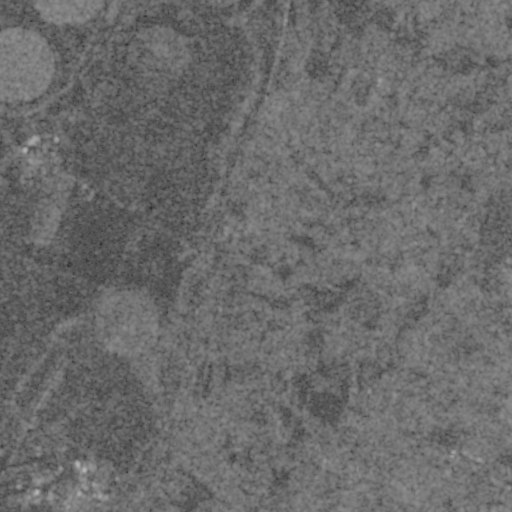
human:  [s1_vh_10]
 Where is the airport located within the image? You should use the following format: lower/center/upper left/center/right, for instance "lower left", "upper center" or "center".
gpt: The airport is located in the lower left of the image.
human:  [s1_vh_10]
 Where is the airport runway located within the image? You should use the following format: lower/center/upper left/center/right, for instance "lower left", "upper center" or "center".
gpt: The airport runway is located in the lower left of the image.
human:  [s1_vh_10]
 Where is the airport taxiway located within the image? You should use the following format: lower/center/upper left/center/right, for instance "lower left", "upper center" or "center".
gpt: The airport taxiway is located in the lower left of the image.
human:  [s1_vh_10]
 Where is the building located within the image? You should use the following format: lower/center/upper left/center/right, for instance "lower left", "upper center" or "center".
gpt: There is no building in the image.

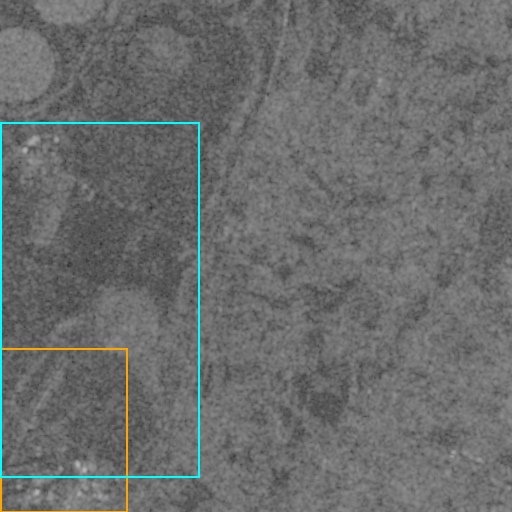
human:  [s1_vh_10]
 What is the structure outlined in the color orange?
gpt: The structure outlined in orange is an airport.
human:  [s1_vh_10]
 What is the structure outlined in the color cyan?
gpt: The structure outlined in cyan is a crop field.
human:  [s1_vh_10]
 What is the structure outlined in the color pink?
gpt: There is no pink outline.